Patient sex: M
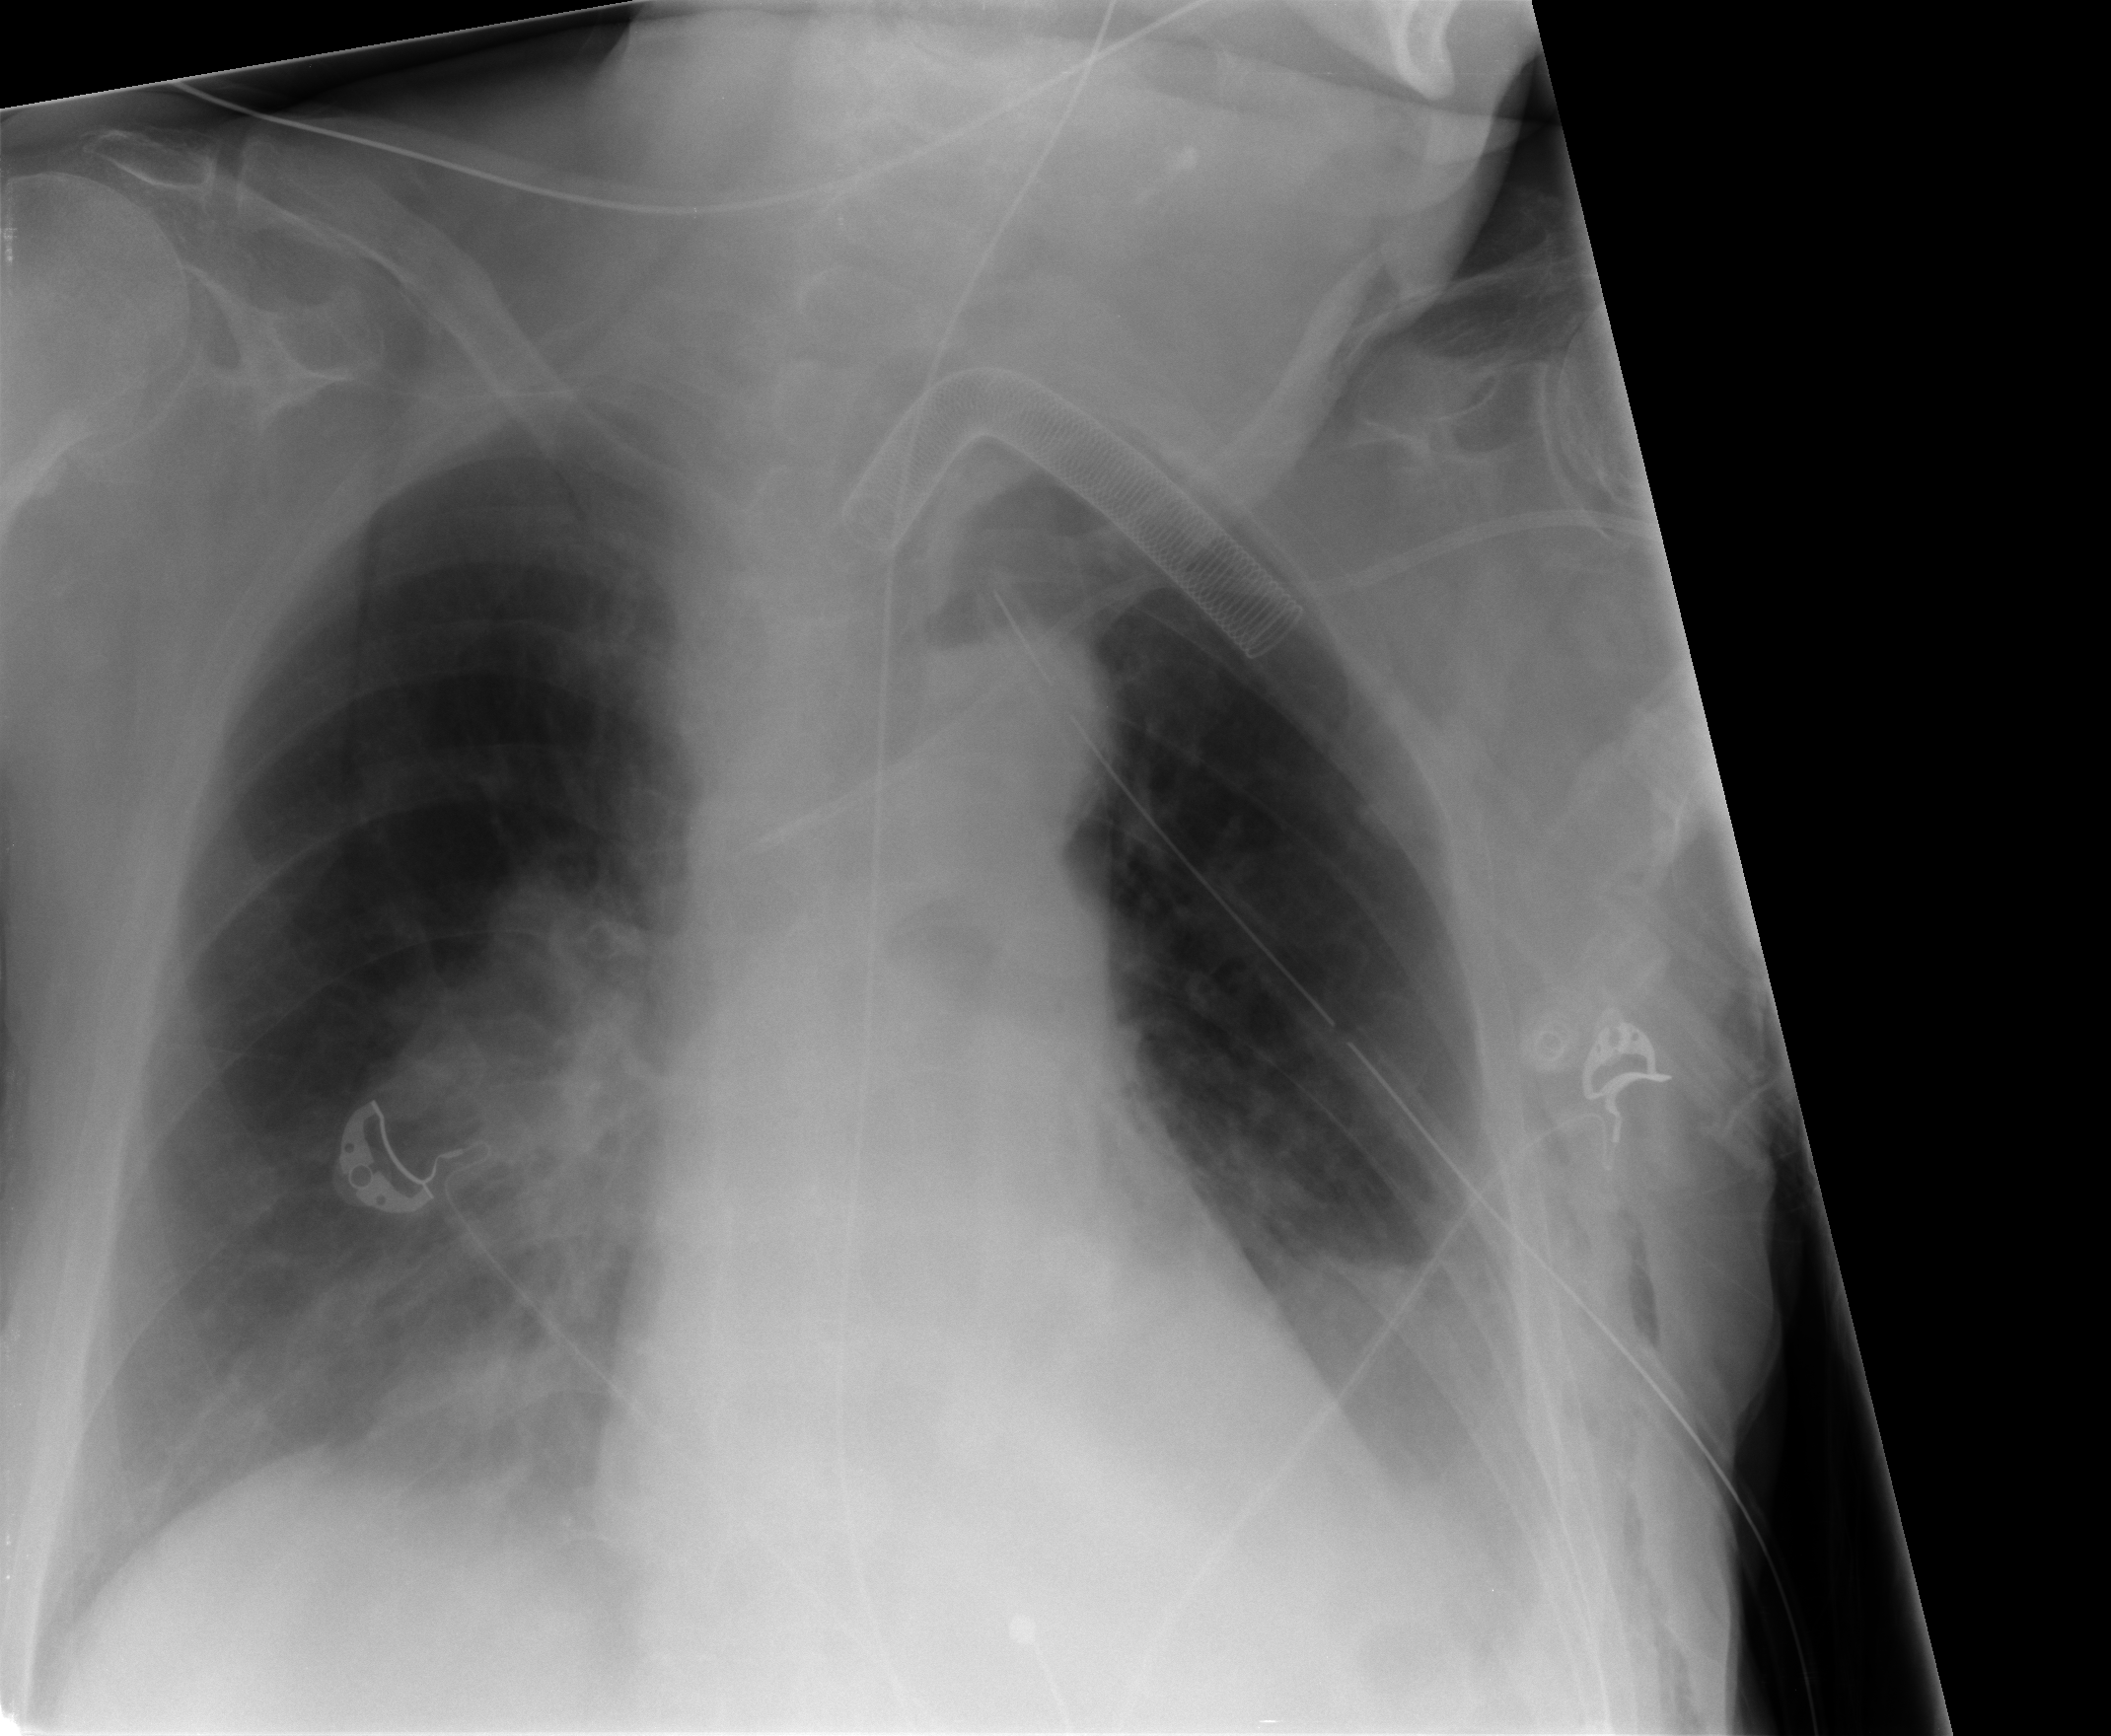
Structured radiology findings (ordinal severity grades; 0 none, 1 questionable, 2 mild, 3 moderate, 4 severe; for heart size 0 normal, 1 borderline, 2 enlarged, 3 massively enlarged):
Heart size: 0
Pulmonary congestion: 1
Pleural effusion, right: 1
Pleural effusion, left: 2
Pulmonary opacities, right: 2
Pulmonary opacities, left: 2
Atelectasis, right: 2
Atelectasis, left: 2